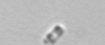
Label: Chaetoceros_tenuissimus